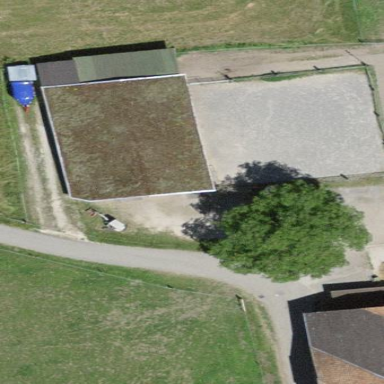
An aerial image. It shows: Stable.